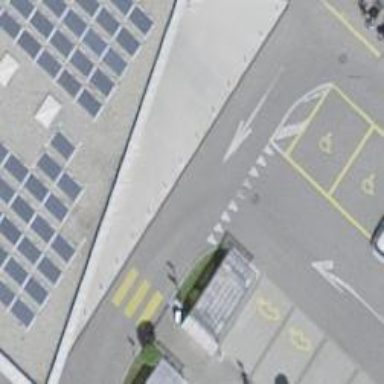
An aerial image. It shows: Car-sharing service available at this location.